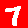
Digit: 7